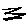
Label: zigzag